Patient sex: F
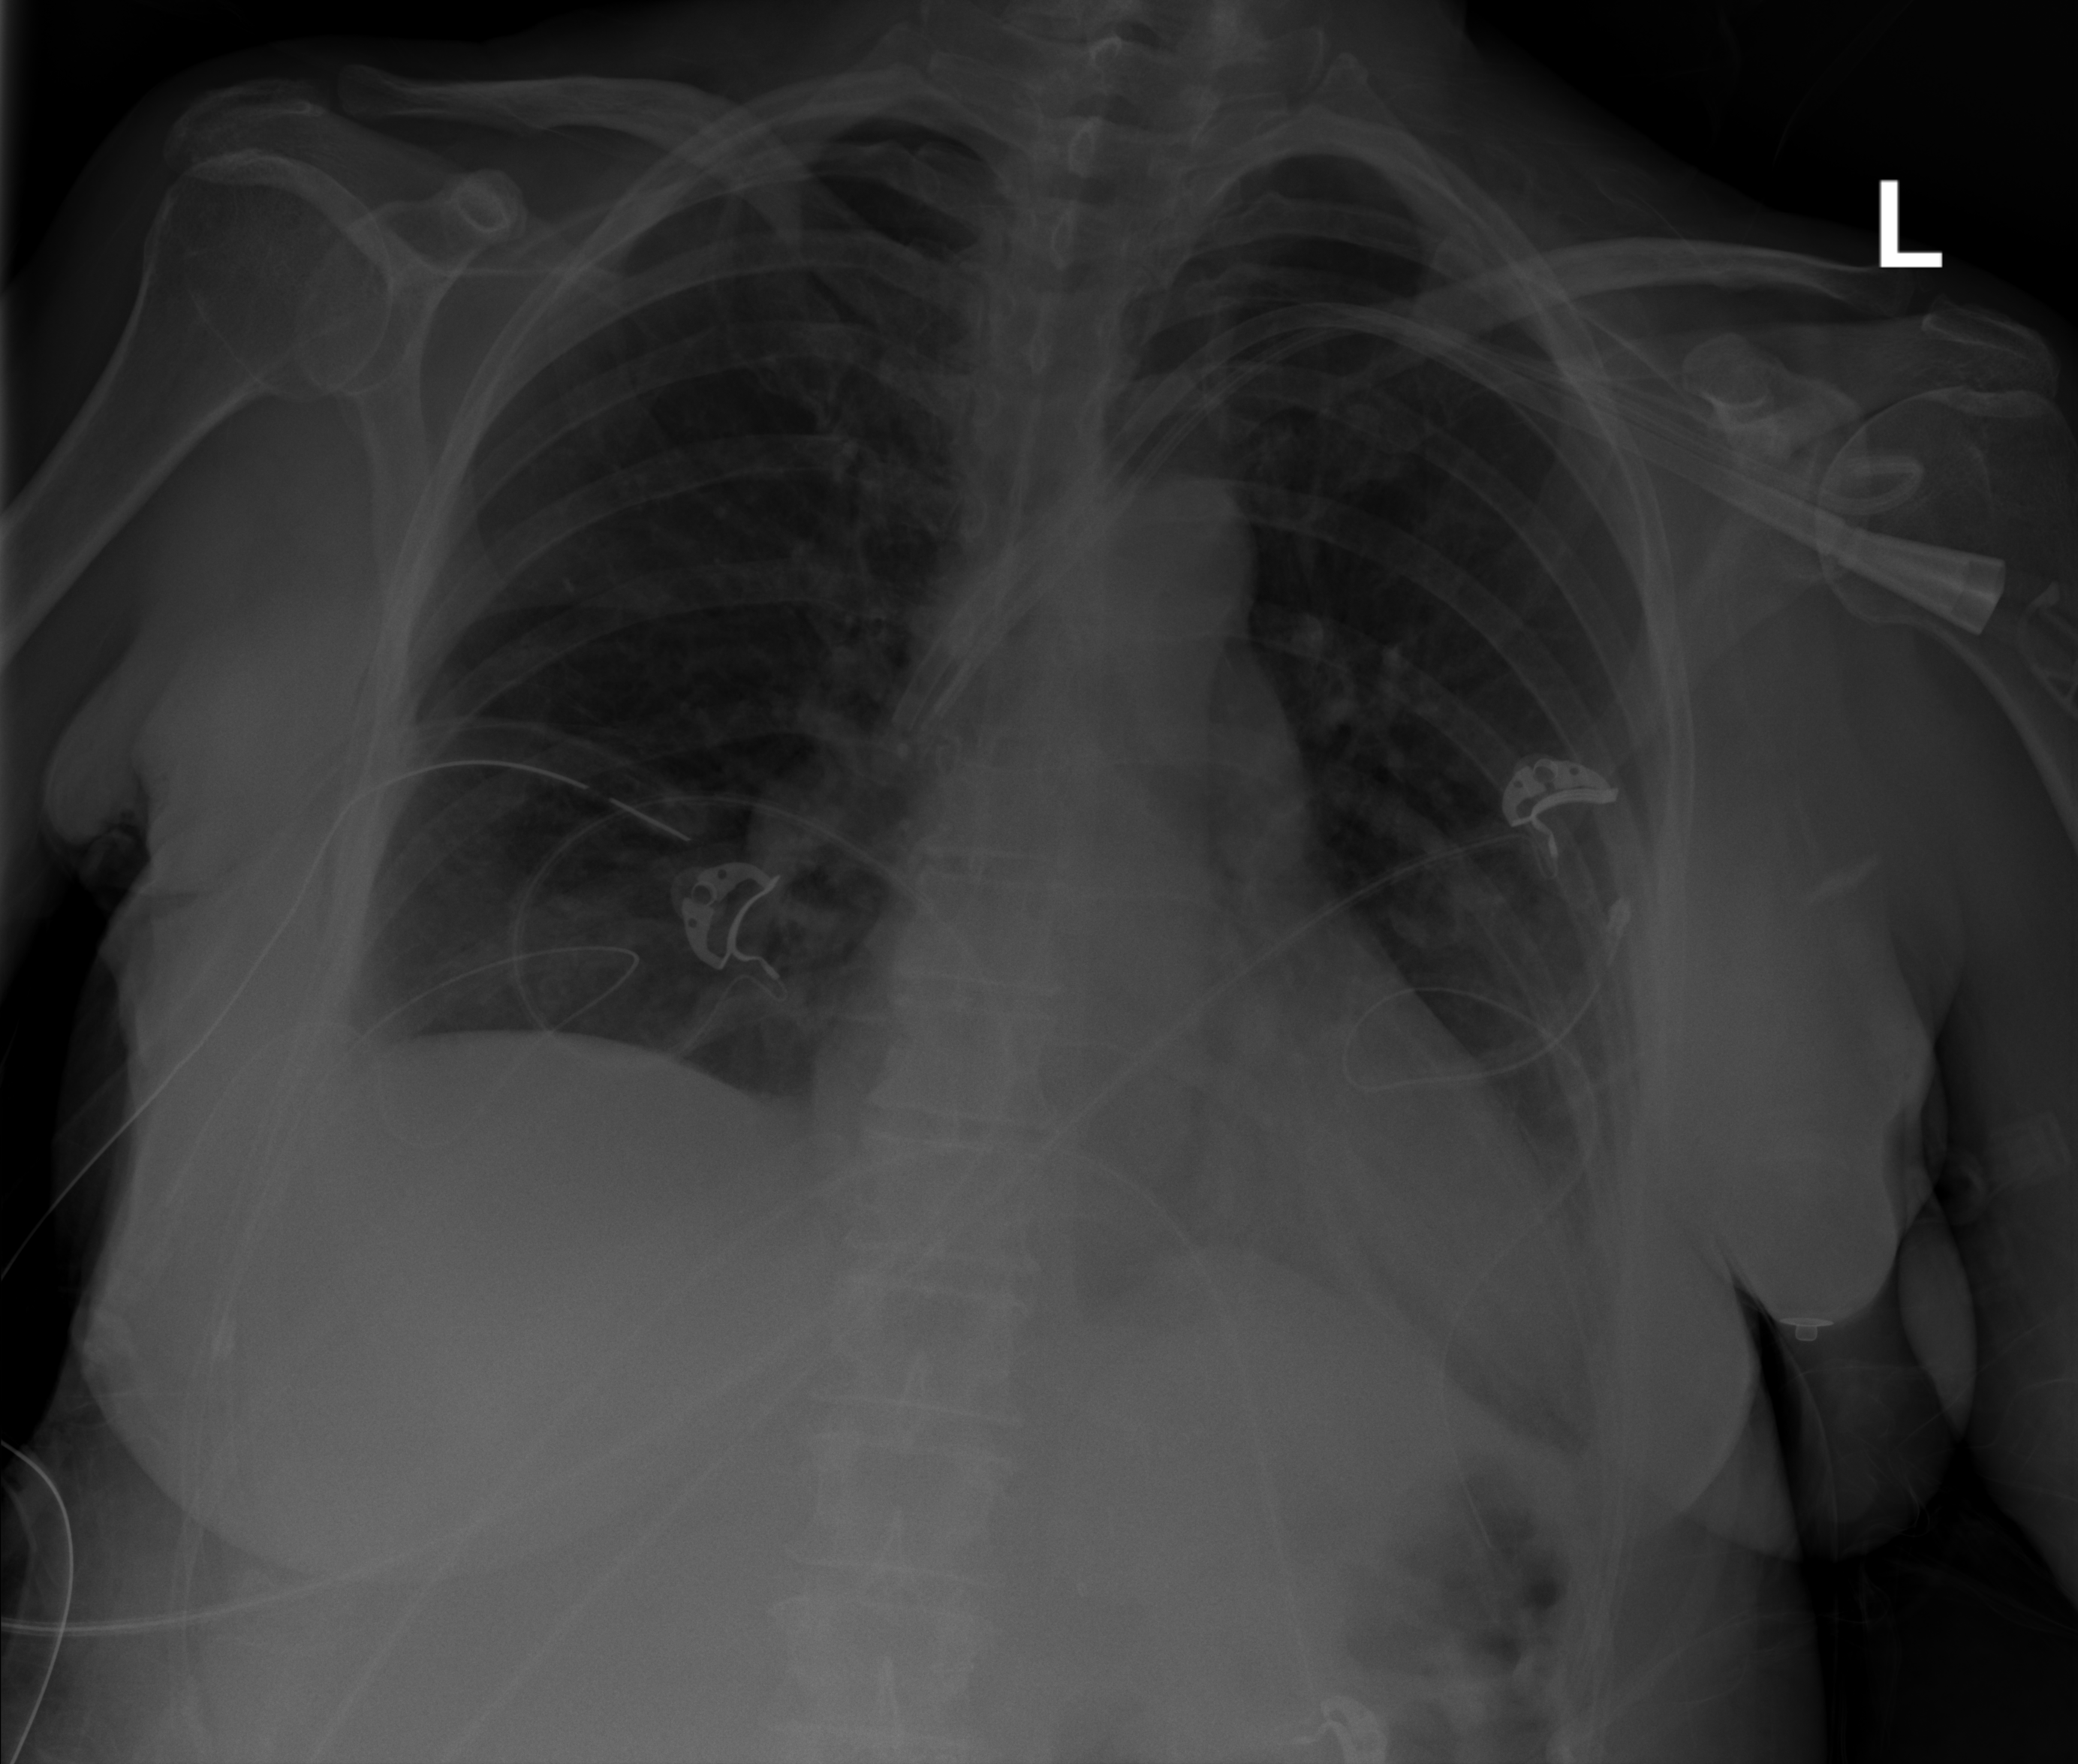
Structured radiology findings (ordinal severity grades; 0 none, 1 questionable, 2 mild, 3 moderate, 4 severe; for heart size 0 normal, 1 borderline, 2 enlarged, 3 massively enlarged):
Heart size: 0
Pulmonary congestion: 0
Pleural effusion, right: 2
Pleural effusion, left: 2
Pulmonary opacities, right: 0
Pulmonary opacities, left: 0
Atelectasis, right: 2
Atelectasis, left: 2